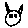
Label: cat